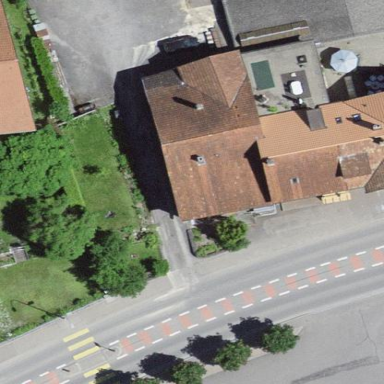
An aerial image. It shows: Residential building.